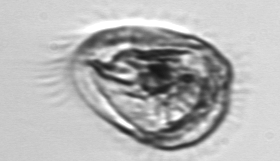
Label: Pleuronema